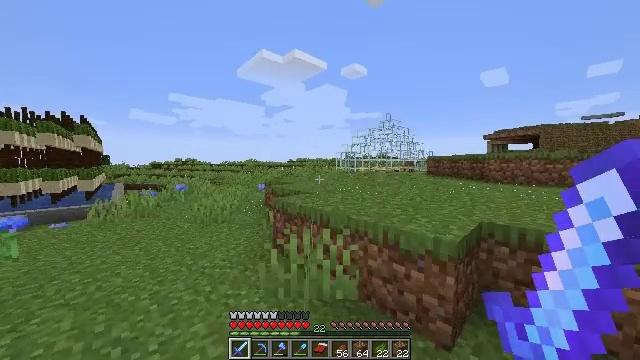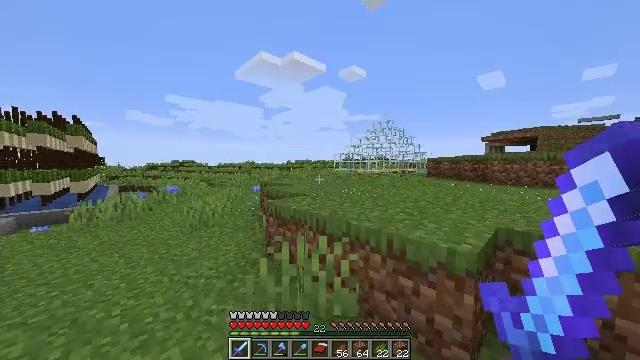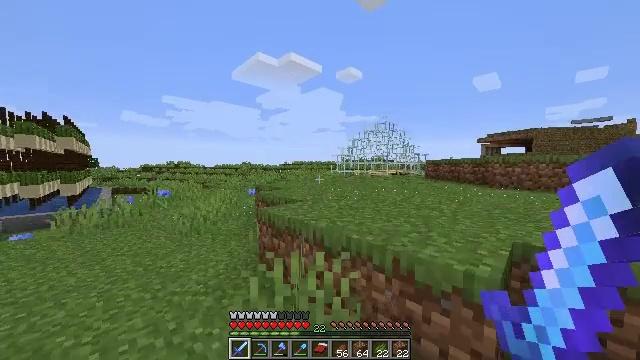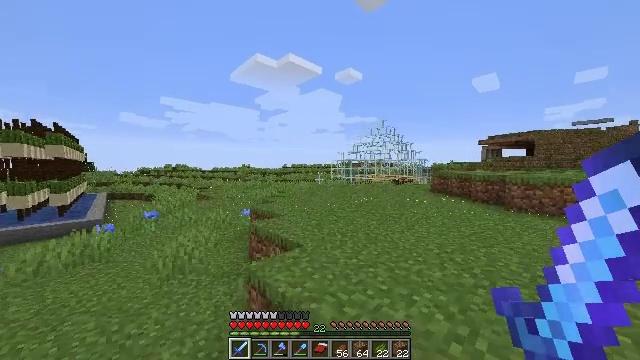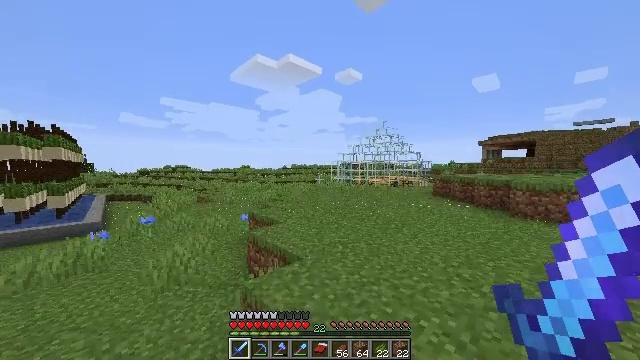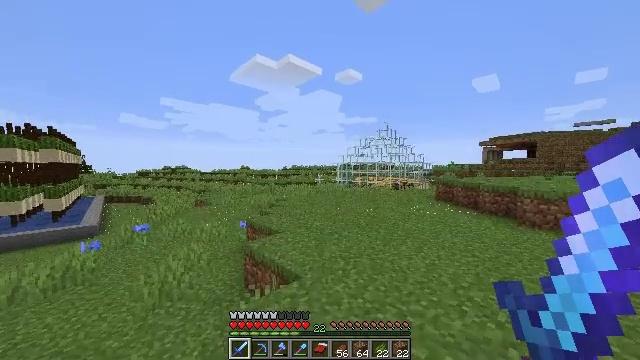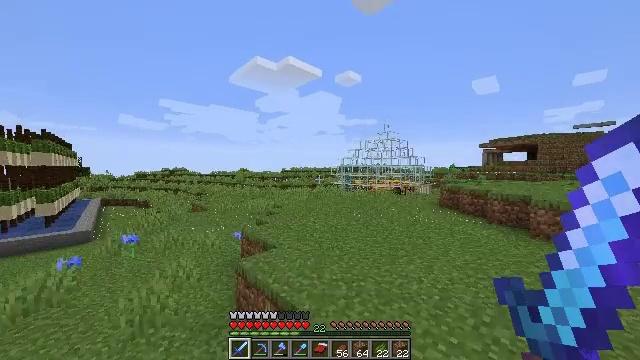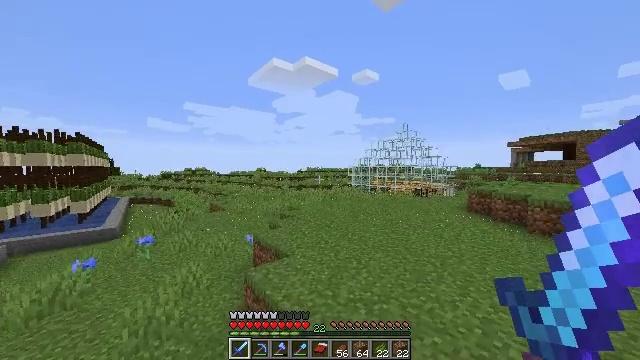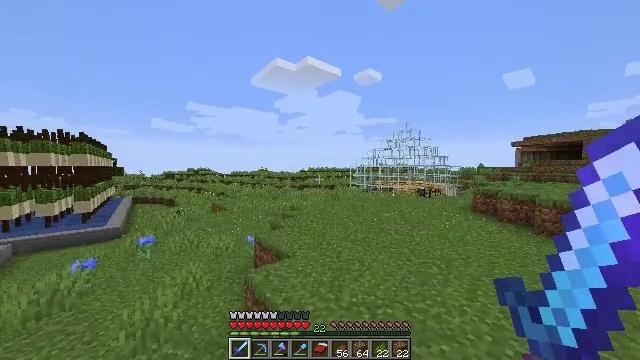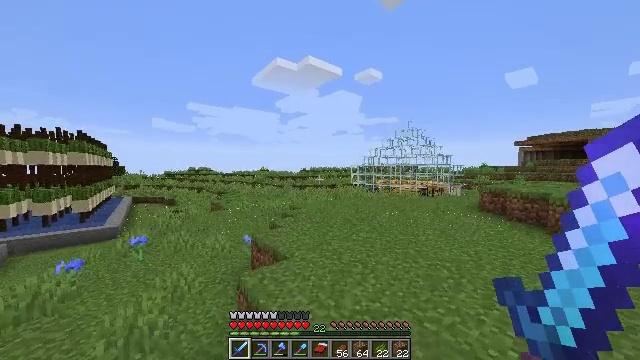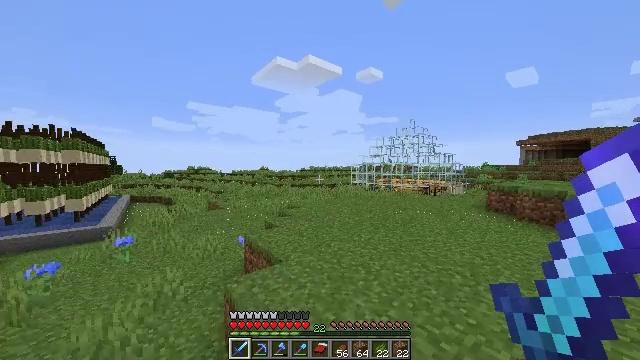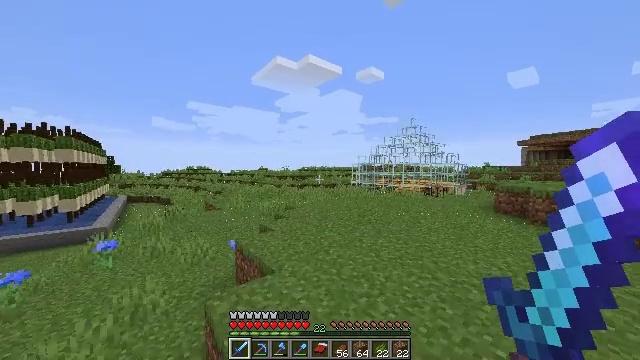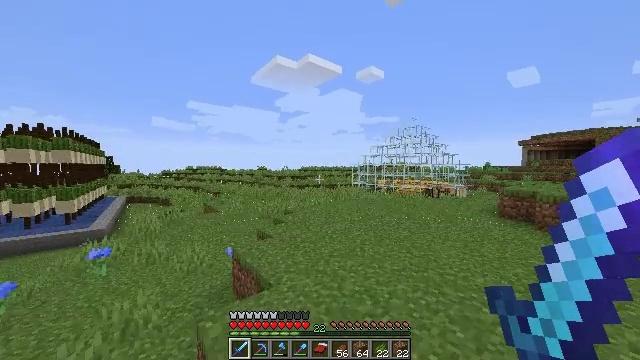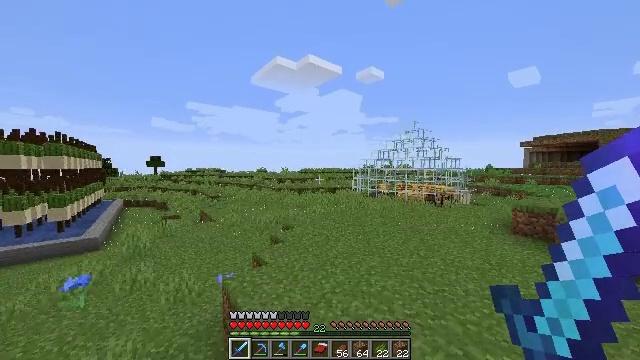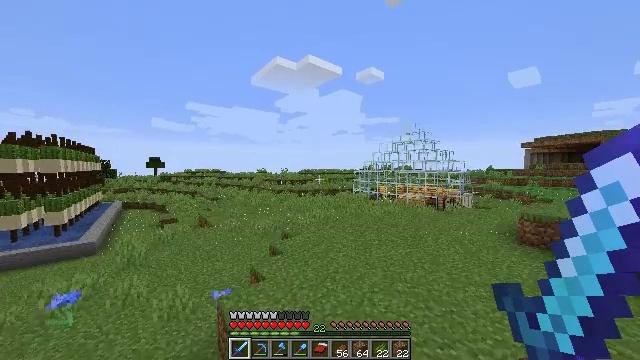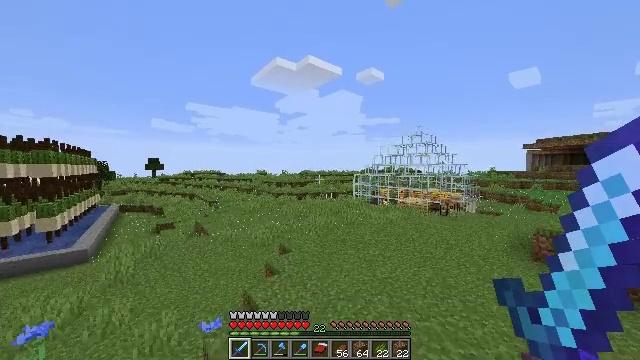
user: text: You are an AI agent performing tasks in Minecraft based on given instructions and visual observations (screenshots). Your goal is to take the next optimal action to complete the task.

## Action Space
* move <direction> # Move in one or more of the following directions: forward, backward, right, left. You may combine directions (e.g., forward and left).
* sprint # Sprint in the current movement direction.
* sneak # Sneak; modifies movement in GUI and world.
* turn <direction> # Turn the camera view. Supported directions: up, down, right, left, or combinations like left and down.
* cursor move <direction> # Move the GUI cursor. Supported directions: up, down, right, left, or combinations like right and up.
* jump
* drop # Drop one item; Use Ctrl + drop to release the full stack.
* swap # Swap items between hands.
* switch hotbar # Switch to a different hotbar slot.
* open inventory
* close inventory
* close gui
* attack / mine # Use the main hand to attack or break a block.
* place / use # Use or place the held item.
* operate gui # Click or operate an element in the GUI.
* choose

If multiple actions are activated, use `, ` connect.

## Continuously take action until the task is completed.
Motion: motion action
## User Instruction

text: Hunt mobs.
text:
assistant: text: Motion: move forward, sprint
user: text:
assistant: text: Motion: move forward, sprint, jump
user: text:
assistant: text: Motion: move forward, sprint, jump
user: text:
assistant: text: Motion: move forward, sprint, jump
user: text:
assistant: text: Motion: move forward, sprint, jump
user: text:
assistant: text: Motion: move forward, sprint, jump
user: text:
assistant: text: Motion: move forward, sprint, turn left, jump
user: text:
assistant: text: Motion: move forward, sprint, jump
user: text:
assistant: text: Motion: move forward, sprint, jump
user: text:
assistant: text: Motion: move forward, sprint, jump
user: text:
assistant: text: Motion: move forward, sprint, jump
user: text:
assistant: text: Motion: move forward, sprint, jump
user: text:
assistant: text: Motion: move forward, sprint, jump
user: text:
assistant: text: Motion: move forward, sprint, jump
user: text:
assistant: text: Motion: move forward, sprint, jump
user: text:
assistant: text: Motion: move forward, sprint, jump
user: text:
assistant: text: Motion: move forward, sprint, jump
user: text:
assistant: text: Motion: move forward, sprint, jump
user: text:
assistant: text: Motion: move forward, sprint, jump
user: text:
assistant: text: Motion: move forward, sprint, jump
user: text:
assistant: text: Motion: move forward, sprint, jump
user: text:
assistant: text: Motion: move forward, sprint, jump
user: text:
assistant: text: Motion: move forward, sprint, jump
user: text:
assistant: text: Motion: move forward, sprint, jump
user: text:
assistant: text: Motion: move forward, sprint, jump
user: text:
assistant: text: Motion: move forward, sprint, jump
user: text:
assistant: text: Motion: move forward, sprint, jump
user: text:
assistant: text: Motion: move forward, sprint, jump
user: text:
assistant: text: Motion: move forward, sprint, jump
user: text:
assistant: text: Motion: move forward, sprint, jump